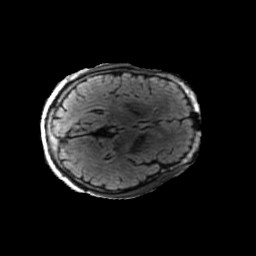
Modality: FLAIR
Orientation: axial
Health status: ill
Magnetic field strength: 3 T